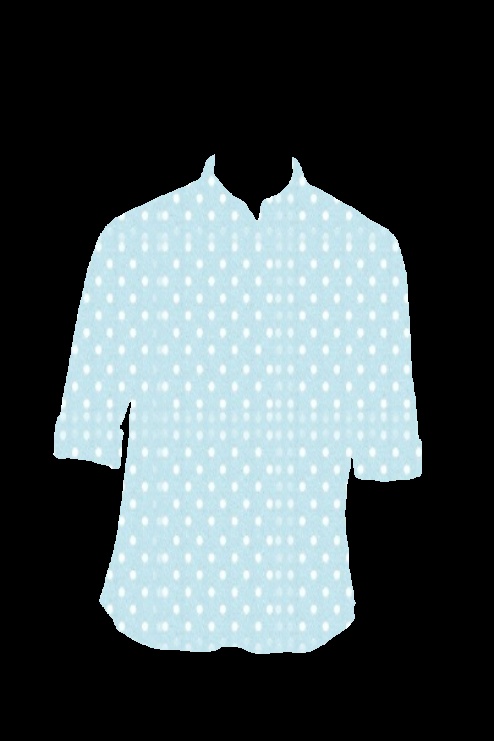
blue polka dot tee